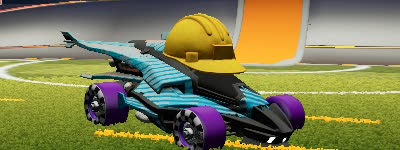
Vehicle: aftershock